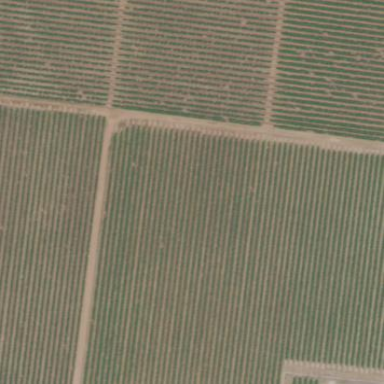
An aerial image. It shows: Vineyard with grape crops.